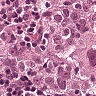
Metastatic tissue present: yes